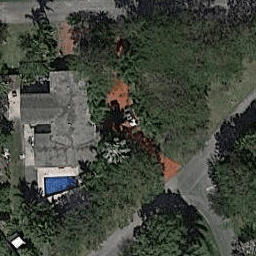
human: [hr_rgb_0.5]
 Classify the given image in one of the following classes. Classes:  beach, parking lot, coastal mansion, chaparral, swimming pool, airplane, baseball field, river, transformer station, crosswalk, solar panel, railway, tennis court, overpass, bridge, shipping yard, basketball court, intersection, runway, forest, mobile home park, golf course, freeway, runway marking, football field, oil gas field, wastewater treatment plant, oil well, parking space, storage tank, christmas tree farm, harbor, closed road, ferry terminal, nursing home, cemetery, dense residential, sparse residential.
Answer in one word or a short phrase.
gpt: sparse residential